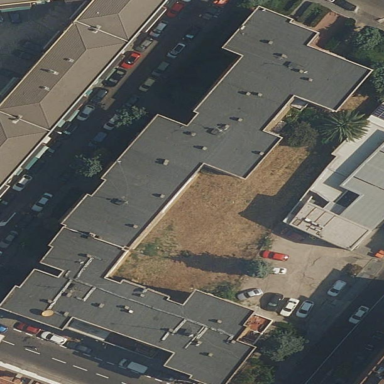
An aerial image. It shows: Residential building with apartments.